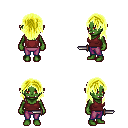
a pixel art fantasy rpg character, female body template, orc, green skin, maroon pirate shirt, magenta pants, gold long hairstyle, dagger, four views (front, back, left, right), 2x2 character sprite sheet, small pixel art, hard edges, no anti-aliasing